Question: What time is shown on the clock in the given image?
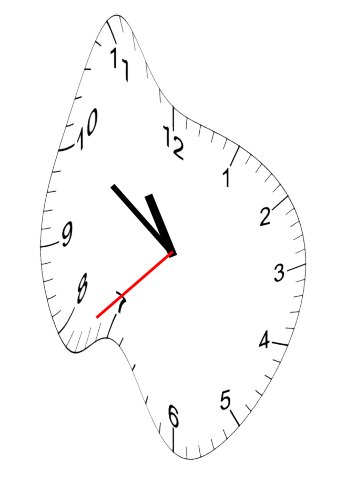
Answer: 10:50:38